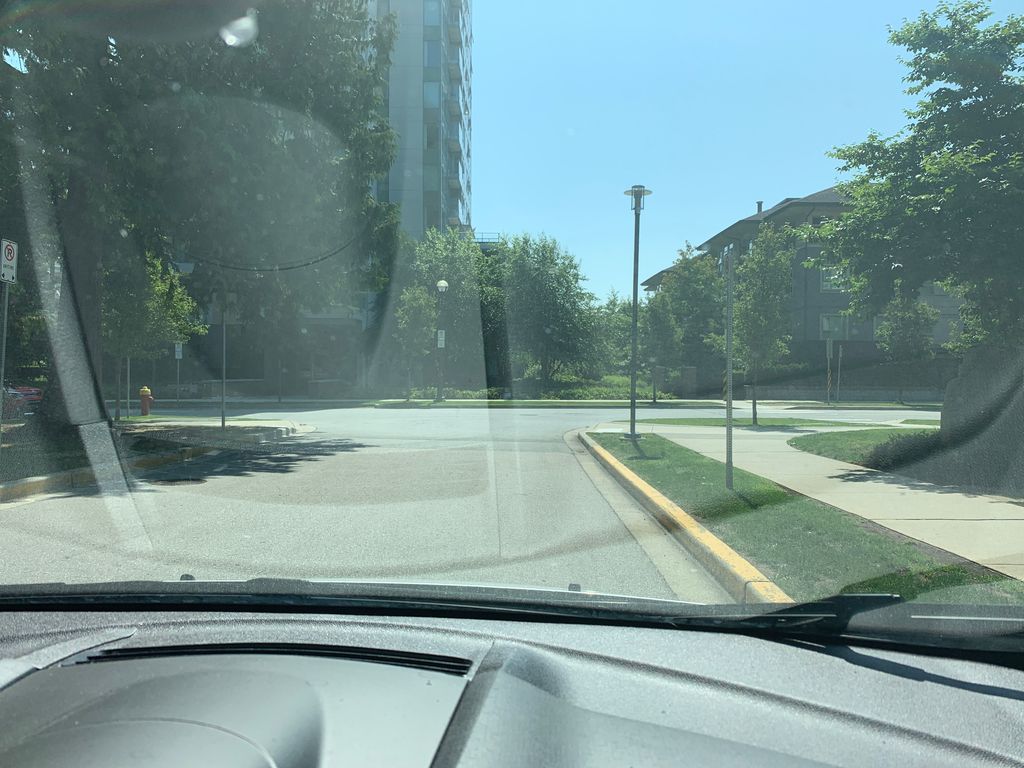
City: vancouver